如图，在正方体 \(ABCD-A_1B_1C_1D_1\) 中，点 \(E\)、\(F\) 分别是棱 \(AB\)、\(BC\) 的中分点.

\vspace{1em}

(1) 求证：\(EF \perp BD_1\);

(2) 求二面角 \(B_1-EF-B\) 的大小.

\vspace{1em}
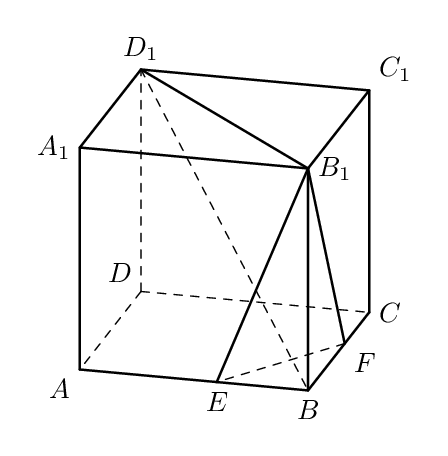
【解答】

\textbf{【答案】}
(1) 证明见解析；
(2) \(\boldsymbol{\arccos\dfrac{1}{3}}\).

\vspace{1em}

\textbf{【知识点】}
求二面角、线面垂直证明线线垂直、面面角的向量求法

\vspace{1em}

\textbf{【分析】}
(1) 利用线面垂直证明线线垂直；
(2) 法一：利用几何法可得二面角，法二：建立空间直角坐标系，利用坐标法求二面角.

\vspace{1em}

\textbf{【详解】}

(1) 如图所示，连接 \(AC\)，\(BD\)，\(B_1D_1\)，

由 \(ABCD-A_1B_1C_1D_1\) 为正方体，
可知 \(AC \perp BD\)，\(DD_1 \perp\) 平面 \(ABCD\)，又 \(\because EF \subset\) 平面 \(ABCD\)，
\(\therefore DD_1 \perp EF\)，

\(\because E\)，\(F\) 分别为 \(AB\)，\(BC\) 中点，
\(\therefore EF \parallel AC\)，\(\therefore EF \perp BD\)，

\(\because BD \cap DD_1 = D\)，且 \(BD, DD_1 \subset\) 平面 \(BDD_1B_1\)，
\(\therefore EF \perp\) 平面 \(BDD_1B_1\)，

\(\because BD_1 \subset\) 平面 \(BDD_1B_1\)，
\(\therefore EF \perp BD_1\);

\vspace{1em}

(2) 设正方体 \(ABCD-A_1B_1C_1D_1\) 棱长为 4，

法一：

如图所示，设 \(EF \cap BD = M\)，连接 \(B_1M\)，

由 (1) 得 \(EF \perp\) 平面 \(BDD_1B_1\)，
\(\because BM, B_1M \subset\) 平面 \(BDD_1B_1\)，
\(\therefore BM \perp EF\)，\(B_1M \perp EF\)，

\(\therefore\) 二面角 \(B_1-EF-B\) 的平面角即为 \(\angle B_1MB\)，

又 \(BB_1 \perp BM\)，

在 \(\text{Rt}\triangle BB_1M\) 中，\(BM = \dfrac{1}{4}BD = \dfrac{1}{4}\sqrt{AB^2 + AD^2} = \sqrt{2}\)，\(BB_1 = 4\)，

所以 \(B_1M = \sqrt{B_1B^2 + BM^2} = \sqrt{4^2 + (\sqrt{2})^2} = 3\sqrt{2}\)，所以 \(\cos\angle B_1MB = \dfrac{BM}{B_1M} = \dfrac{\sqrt{2}}{3\sqrt{2}} = \dfrac{1}{3}\)，

所以二面角 \(B_1-EF-B\) 的余弦值为 \(\dfrac{1}{3}\)，即二面角 \(B_1-EF-B\) 的大小为 \(\arccos\dfrac{1}{3}\);

\vspace{1em}

法二

如图所示，以点 \(D\) 为坐标原点，\(DA, DC, DD_1\) 方向分别为 \(x\) 轴，\(y\) 轴，\(z\) 轴建立空间直角坐标系 \(D-xyz\)，

则 \(B(4,4,0), E(4,2,0), F(2,4,0), B_1(4,4,4)\)，

即 \(\overrightarrow{EF} = (-2,2,0), \overrightarrow{EB_1} = (0,2,4)\)，

设平面 \(B_1EF\) 的法向量为 \(\vec{n} = (x,y,z)\)，则
\[
\begin{cases}
\overrightarrow{EF} \perp \vec{n}, \\
\overrightarrow{EB_1} \perp \vec{n},
\end{cases}
\implies
\begin{cases}
\overrightarrow{EF} \cdot \vec{n} = -2x + 2y = 0, \\
\overrightarrow{EB_1} \cdot \vec{n} = 2y + 4z = 0,
\end{cases}
\]
令 \(z = -1\)，则 \(\vec{n} = (2,2,-1)\)，

易知平面 \(BEF\) 的一个法向量为 \(\vec{m} = \overrightarrow{BB_1} = (0,0,4)\)，

\[
\therefore \cos<\vec{n},\vec{m}> = \dfrac{\vec{n} \cdot \vec{m}}{|\vec{n}| |\vec{m}|} = \dfrac{-4}{\sqrt{2^2 + 2^2 + (-1)^2} \cdot 4} = -\dfrac{1}{3},
\]

\(\because\) 二面角 \(B_1-EF-B\) 为锐二面角，
\(\therefore\) 二面角 \(B_1-EF-B\) 的余弦值为 \(\dfrac{1}{3}\)，

即二面角 \(B_1-EF-B\) 的大小为 \(\arccos\dfrac{1}{3}\).

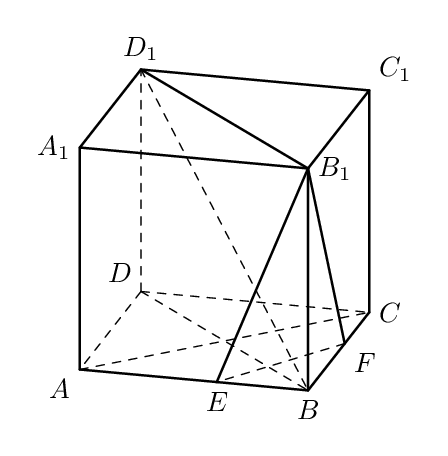
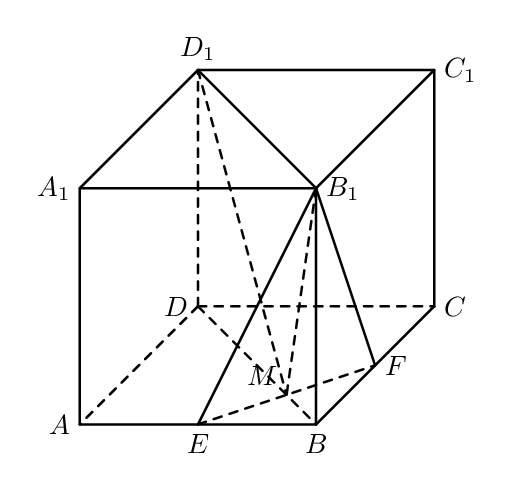
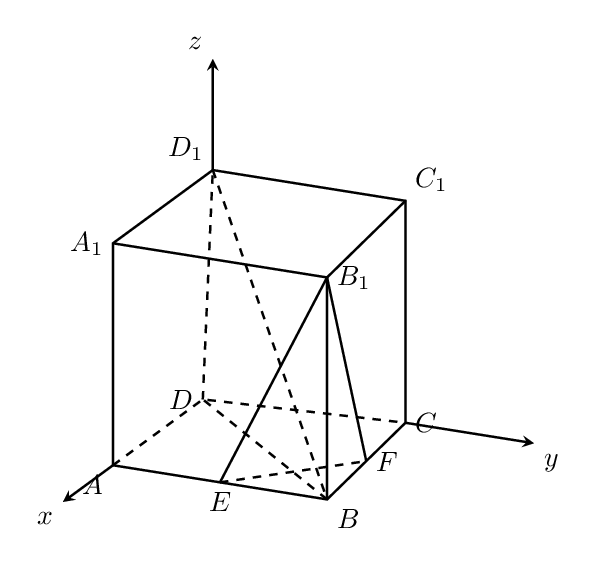